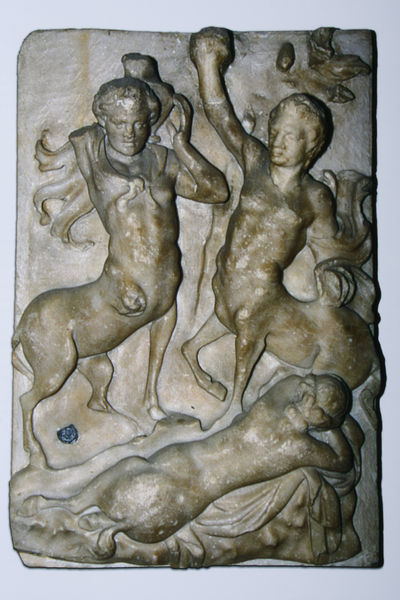
Titel: Relief mit Centauren
Künstler: Venezianischer Bildhauer
Standort: Venedig
Institution: Museo Archeologico Nazionale
Schlagwörter: akt, blau, gott, hand, himmel, kampf, kopf, körper, mann, nackt, schlaf, umhang, vogel, grün, menschen, braun, frau, geste, grau, köpfe, marmor, männer, rücken, tier, tuch, tanz, arm, arme, mensch, stehen, stein, tod, boden, figur, haare, stoff, drei, kind, front, frontal, renaissance, anhöhe, kinder, pferd, pferde, reiter, keramik, krug, skulptur, ton, vase, beine, huf, hufe, schwanz, schweif, relief, liegen, schlafen, schlafend, italien, fels, angst, schlacht, tafel, wein, weiblich, kraft, bronze, plastik, platte, poliert, liegend, oberkörper, gestalt, foto, leiber, spiel, antike, fuss, rechteck, weinen, streit, faust, plakette, kachel, mythologie, sieg, fleck, buchdeckel, fragment, männlich, antik, niederlage, kentauren, centauren, fabel, halb, kentaur, mythos, wesen, zentaur, zentauren, kentaurin, erhoben, toff, tuchs, wut, hochzeit, harfe, lyra, centaur, viereck, aufnahme, marmos, römisch, elfenbein, alabaster, mamor, sphinx, proportionen, hochrelief, archäologie, sarkophag, relie, marmot, sculpture, hochgereckt, grec, ikonografie, flachrelief, halbrelief, bas relief, beweinen, pferdemensch, lagernd, centaures, lapithen, relife, pferdkörper, pferdmenschen, weibl. figur, tierleib, centavre, barelief, ancient